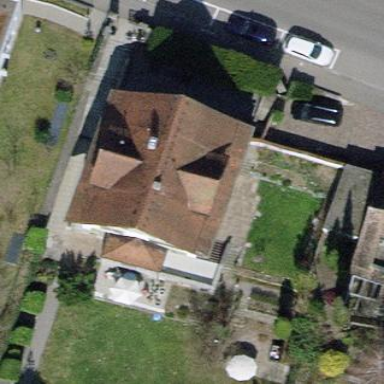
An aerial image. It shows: Gabled house with red roof.